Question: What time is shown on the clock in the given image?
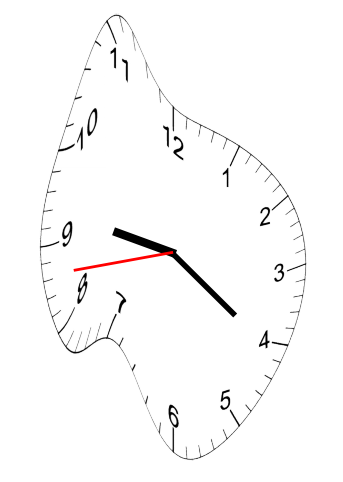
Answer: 09:20:43